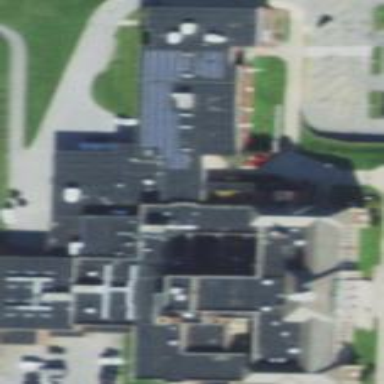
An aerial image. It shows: School building.